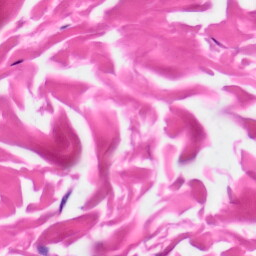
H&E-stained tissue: Skin